Field crop: tomato
Growth stage: 2
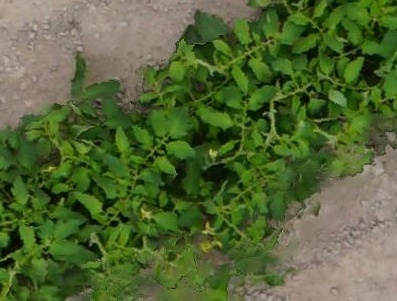
Species: tomato